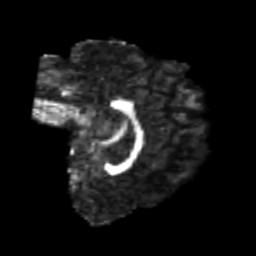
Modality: FA
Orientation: sagittal
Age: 20
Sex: female
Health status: healthy
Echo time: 0.074 s